Question: I am familiar with MySQL, and was under the impression that Microsoft SQL wasn't that different in syntax for the simple stuff.
So whenever I wanted to update the field (a boolean) on every row on a table called to false, I did this:
'''
UPDATE Country SET Published = false;
'''
When I execute the query, I get this error:

What am I doing wrong?
Thanks
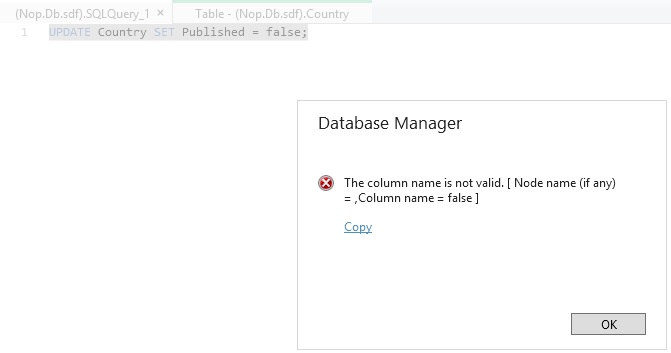
Answer: Wrap the value for 'Published' with single quote,
'''
UPDATE Country SET Published = 'false';
'''